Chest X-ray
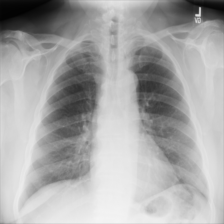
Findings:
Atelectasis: negative
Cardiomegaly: negative
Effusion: negative
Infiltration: negative
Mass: negative
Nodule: negative
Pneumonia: negative
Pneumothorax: negative
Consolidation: negative
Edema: negative
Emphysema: negative
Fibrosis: negative
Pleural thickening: negative
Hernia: negative